Field crop: maize
Growth stage: 2
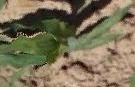
Species: maize